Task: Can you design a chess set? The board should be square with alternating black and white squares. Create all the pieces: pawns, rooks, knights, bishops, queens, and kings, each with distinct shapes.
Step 5238:
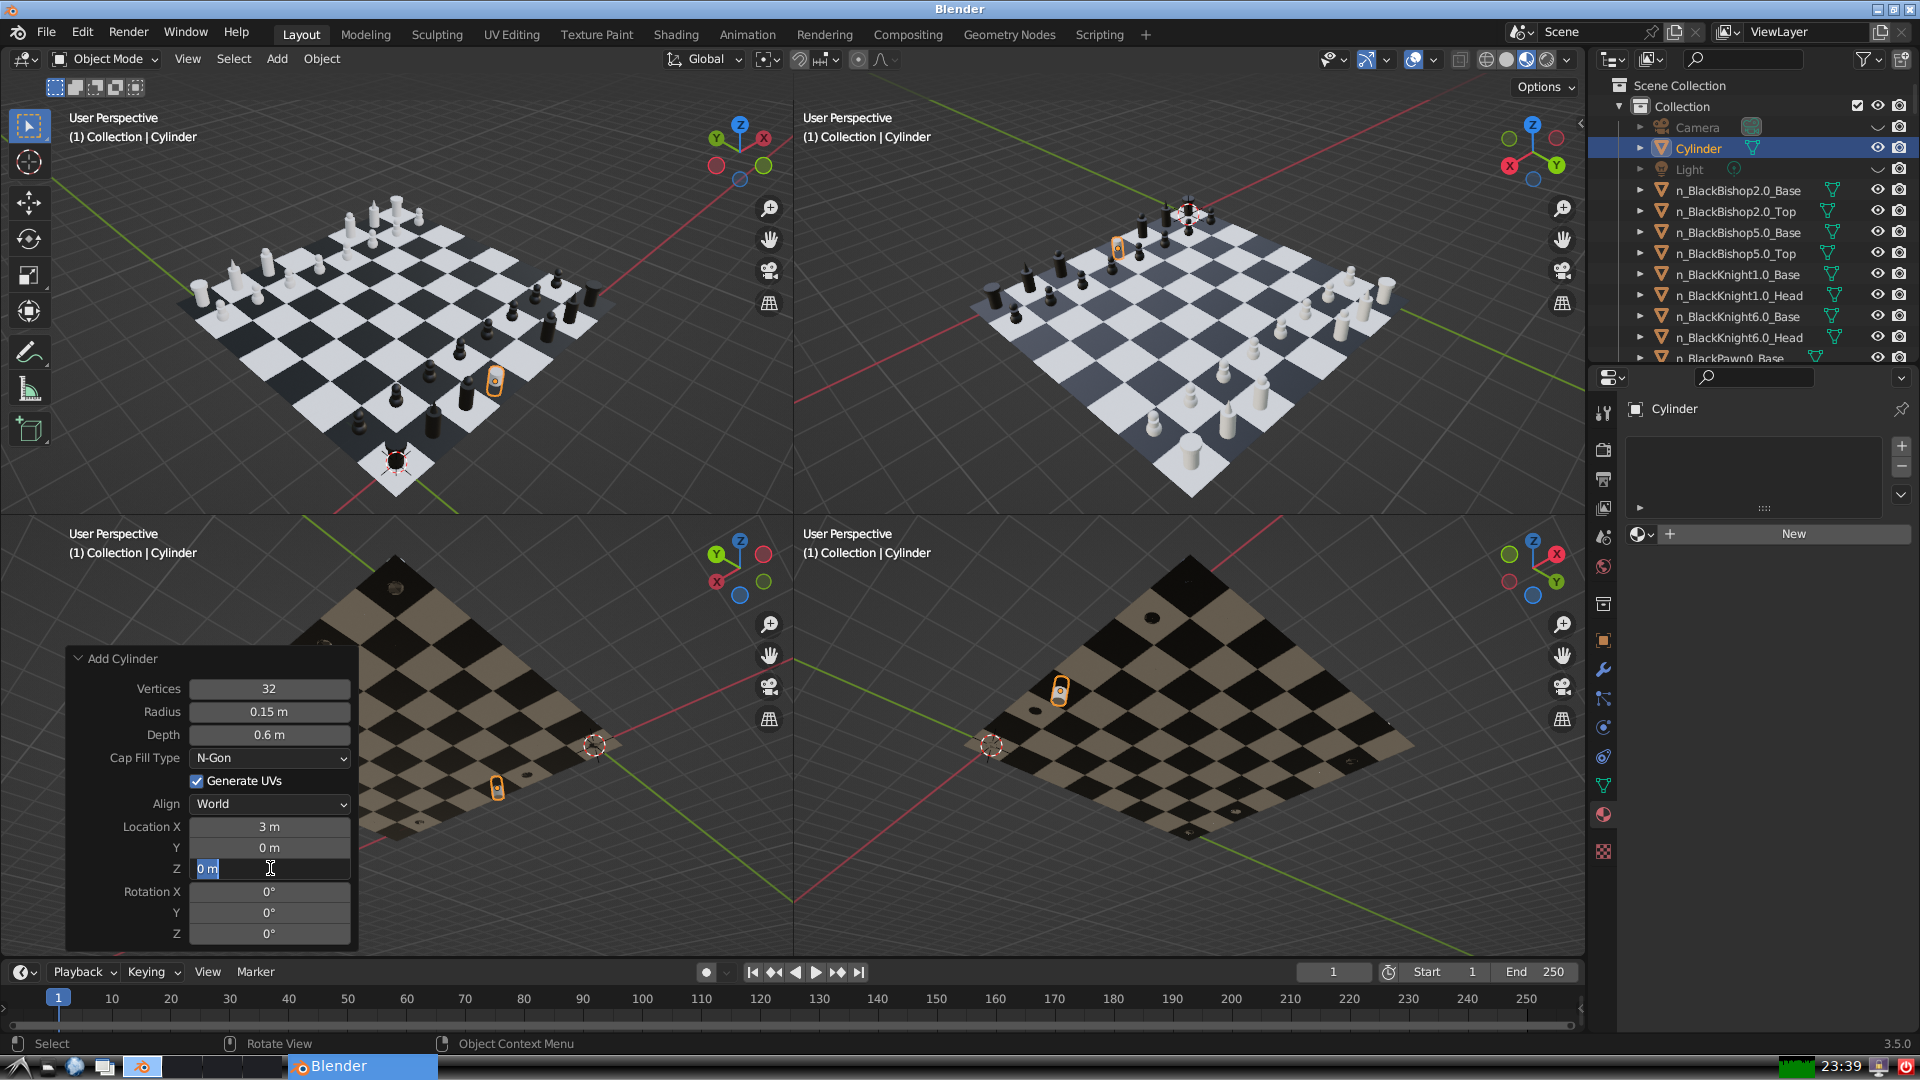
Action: input_text: 0.3